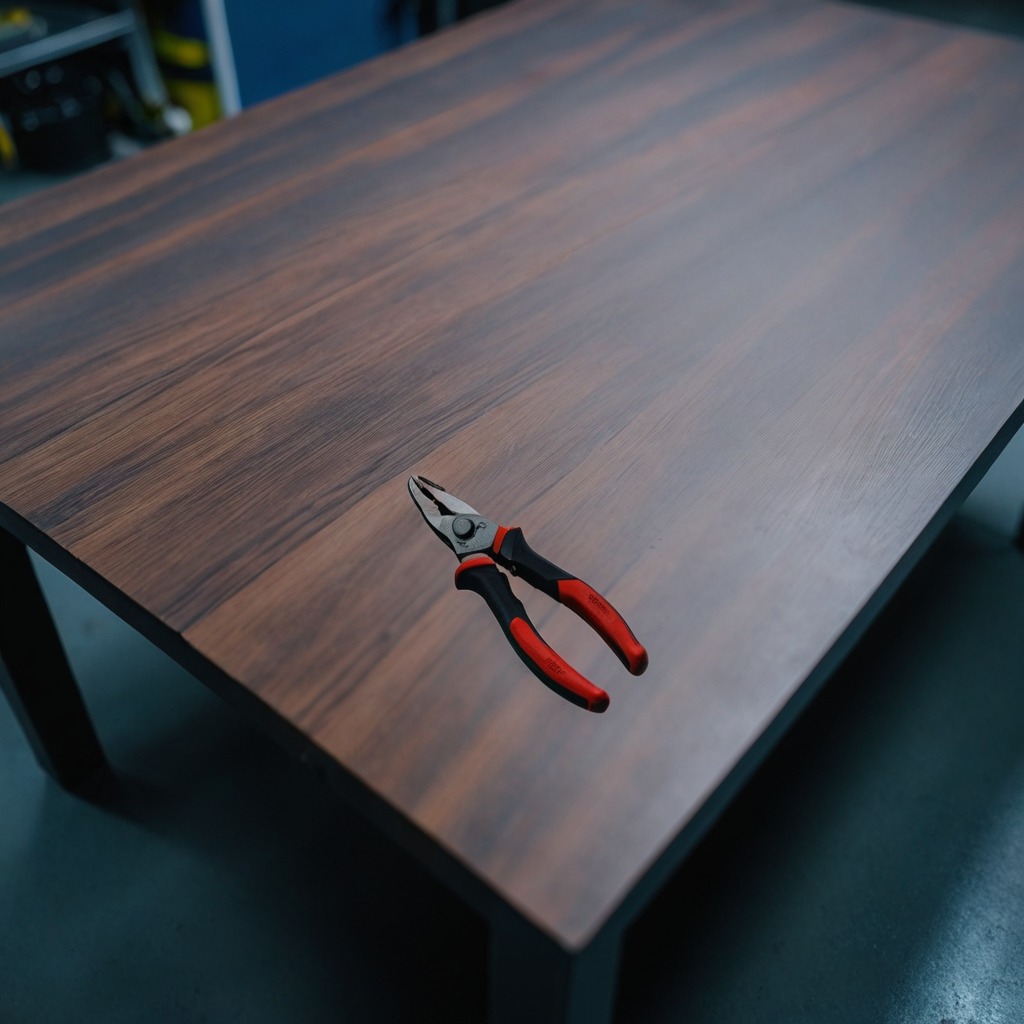
A plier lies on a table with burn marks in a small garage at twilight.